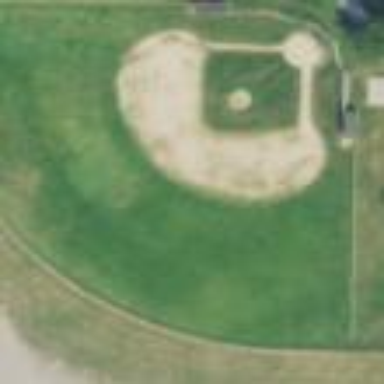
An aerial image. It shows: Baseball pitch for leisure land activities.